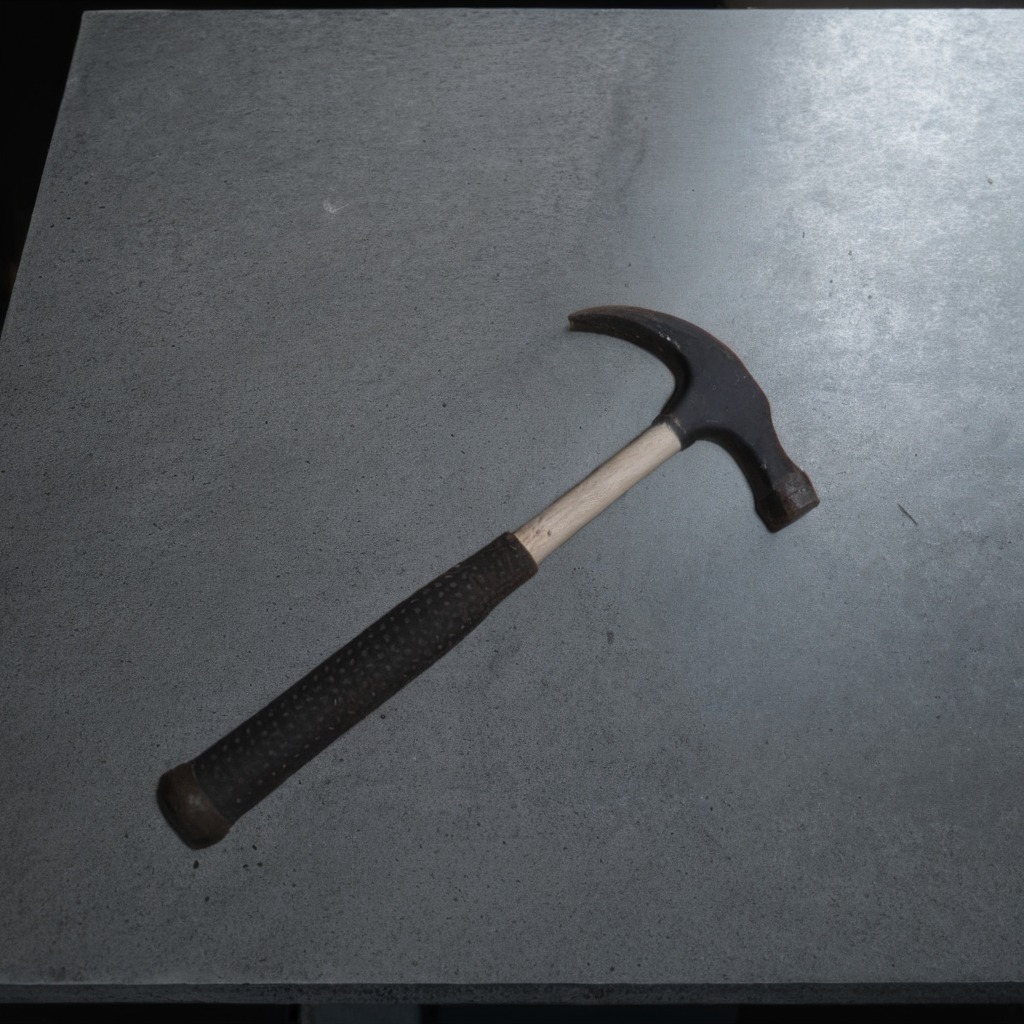
A hammer lies on a clean granite table inside a workshop at night dim ambient light soft shadows worn but